Question: I am new to OpenGL, and I am having trouble displaying a simple cube on my screen. The problem is that sides of the cube that should be hidden in the background still appear. I feel that the answer should be that I have to enable GL_DEPTH_TEST, but this causes the screen to display a complete white canvas with nothing on it. Here's a sample from a run I have done:

Each side is just a random color.
Here is a snippet of my code:
'''
glutInit(&argc, argv);
glutInitWindowSize(600, 400);
glutInitDisplayMode(GLUT_RGB | GLUT_SINGLE | GLUT_DEPTH);
glMatrixMode(GL_PROJECTION);
glLoadIdentity();
gluPerspective(50.0, 1.5, 1.0f, 100.0);
gluLookAt(10.0, 5.0, 2.0, 0.0, 0.0, 0.0, 0.0, 1.0, 0.0);
//glEnable(GL_DEPTH_TEST);
glMatrixMode(GL_MODELVIEW);
glClearColor(1.0, 1.0, 1.0, 1.0); /* white */
'''
I have commented out glEnable(GL_DEPTH_TEST) for now.
What else should I be doing so that there is no overlapping on this cube?
Thank you for any help!
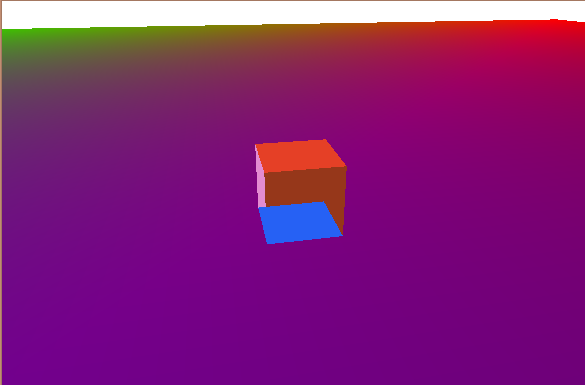
Answer: Enable 'GL_DEPTH_TEST', and clear the depth buffer before rendering with 'glClear(GL_DEPTH_BUFFER_BIT);'.
This can be combined with 'glClear(GL_COLOR_BUFFER_BIT);' if you're using that, as 'glClear(GL_COLOR_BUFFER_BIT | GL_DEPTH_BUFFER_BIT);'